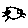
Label: cat